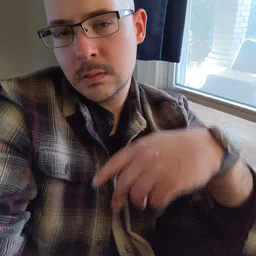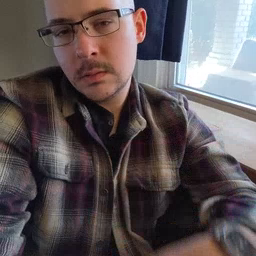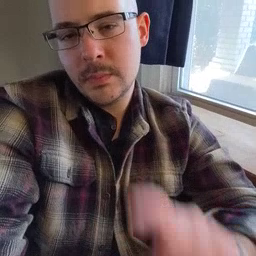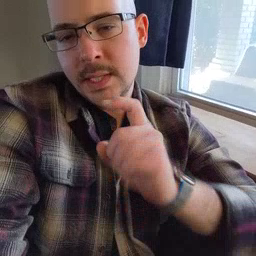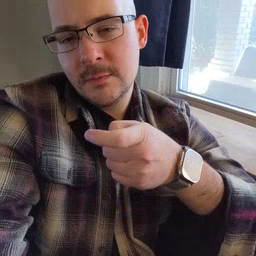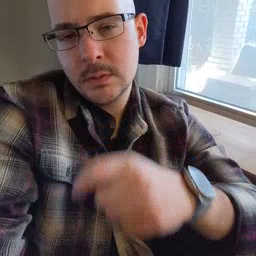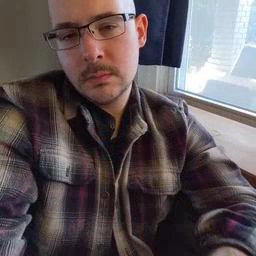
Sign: gift